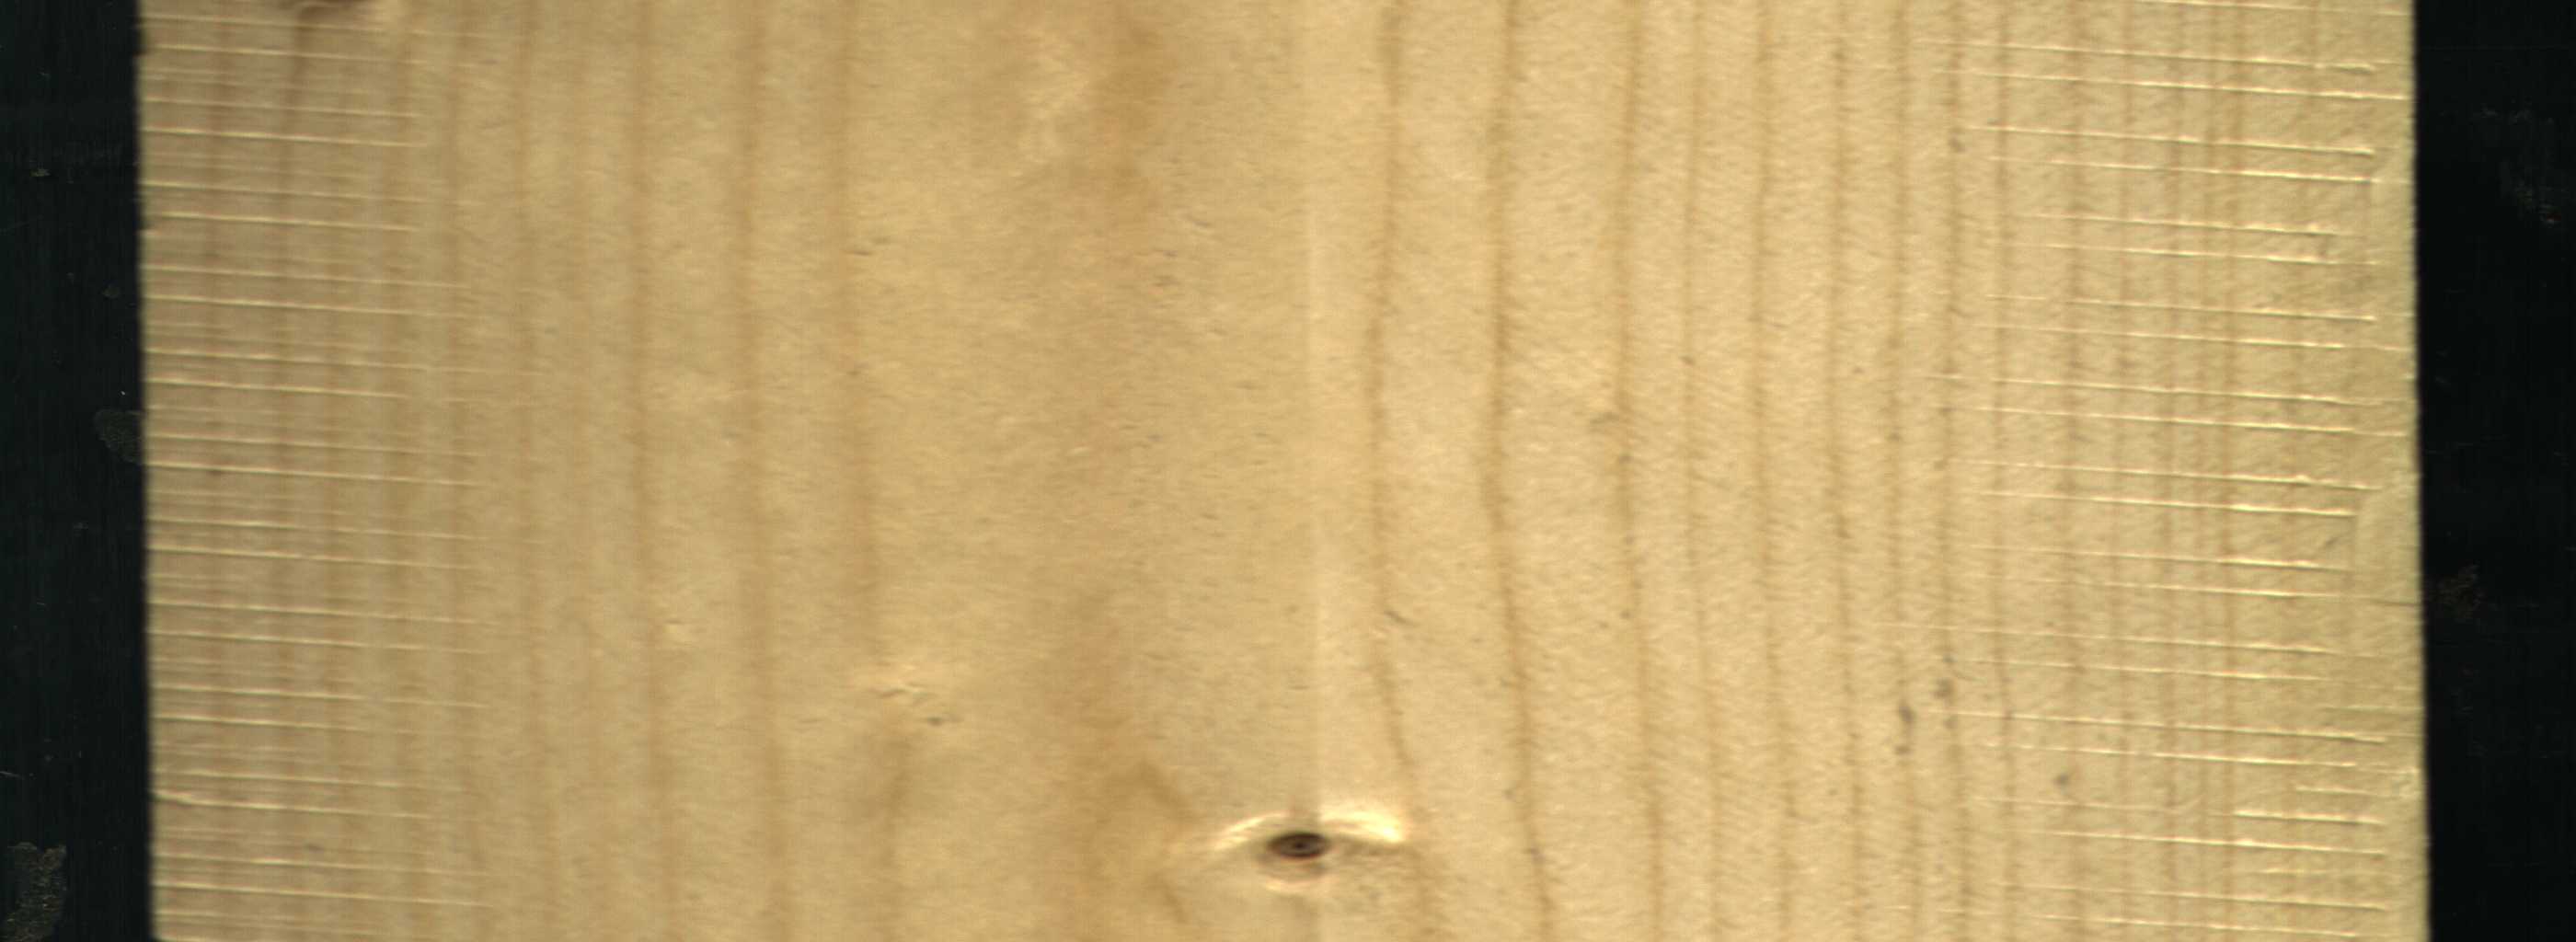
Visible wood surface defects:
Dead_Knot